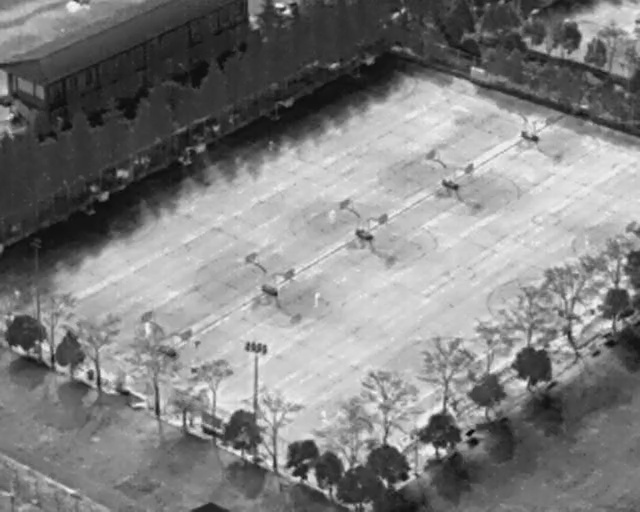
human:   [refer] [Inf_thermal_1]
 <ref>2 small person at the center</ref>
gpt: <box>[[47, 58, 51, 59, 2], [50, 41, 53, 42, 2]]</box>

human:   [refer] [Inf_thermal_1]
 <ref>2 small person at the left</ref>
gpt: <box>[[21, 63, 24, 64, 2], [1, 56, 3, 58, 2]]</box>

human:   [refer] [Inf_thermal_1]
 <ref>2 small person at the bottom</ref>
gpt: <box>[[49, 80, 51, 82, 2], [28, 71, 31, 72, 2]]</box>